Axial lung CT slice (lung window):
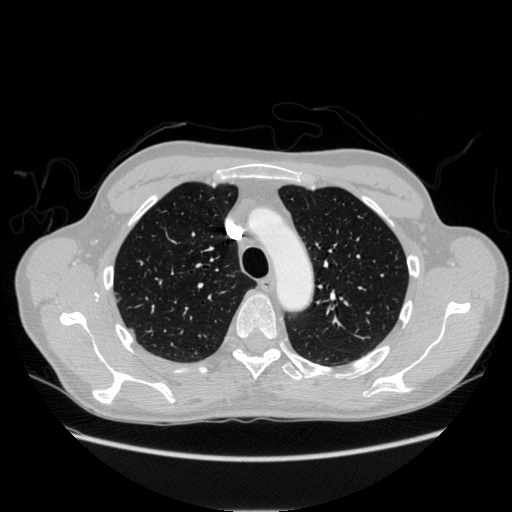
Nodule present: no